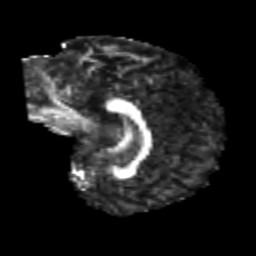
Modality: FA
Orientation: sagittal
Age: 23
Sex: male
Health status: healthy